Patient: sex M, age 26
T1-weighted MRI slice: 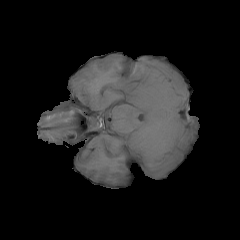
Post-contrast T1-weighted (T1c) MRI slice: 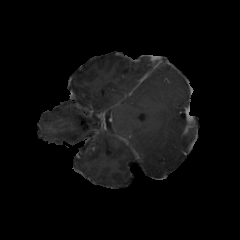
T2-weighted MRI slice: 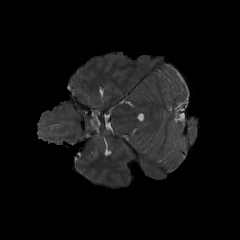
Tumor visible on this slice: no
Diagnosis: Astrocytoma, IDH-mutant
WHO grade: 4